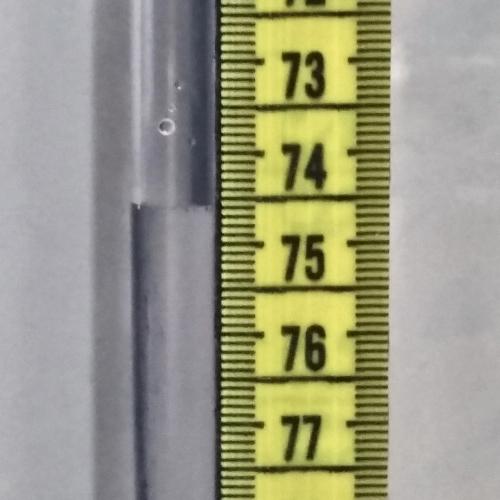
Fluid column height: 74.6 cm